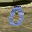
Label: 0